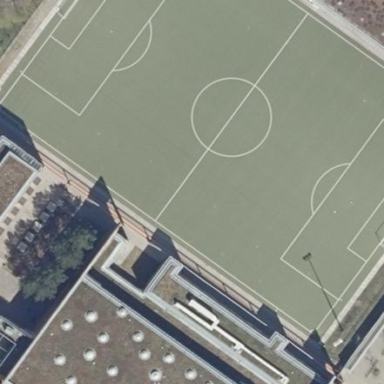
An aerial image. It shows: Soccer pitch designated for leisure and sports activities.